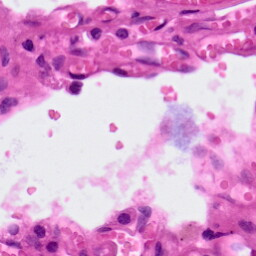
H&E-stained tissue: Lung